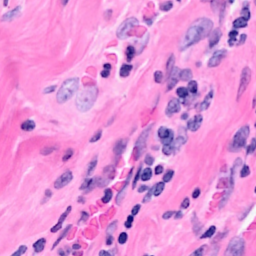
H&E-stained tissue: Breast